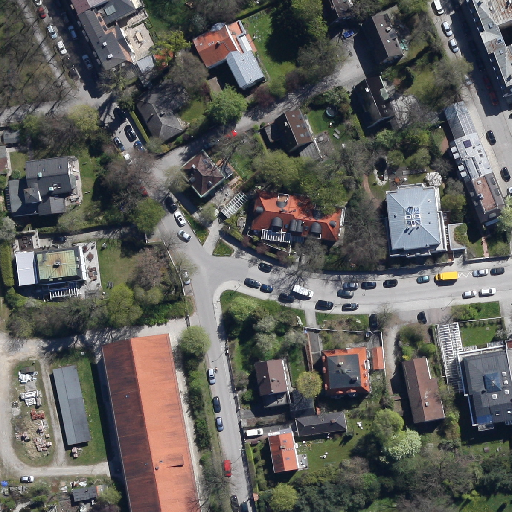
Referring expression: light-duty vehicle driving on the road